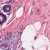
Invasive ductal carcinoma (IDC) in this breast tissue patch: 0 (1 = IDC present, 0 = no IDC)